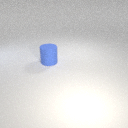
large blue rubber cylinder